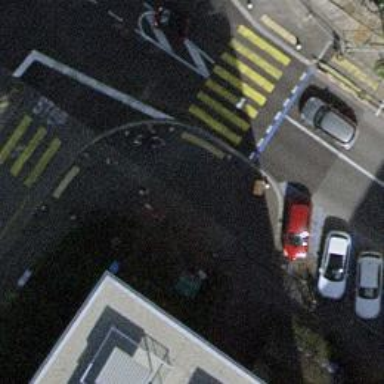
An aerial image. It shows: Kerb serving as barrier.